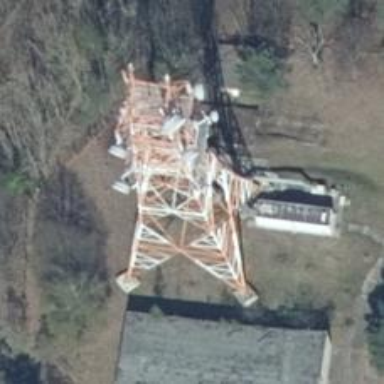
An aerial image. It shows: Communication tower.